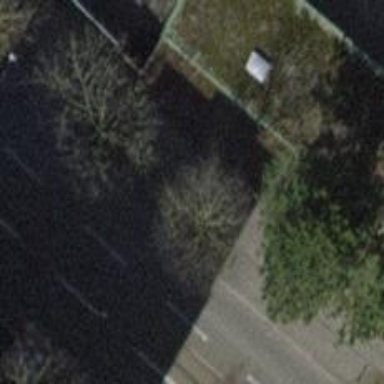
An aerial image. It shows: Avenue of trees.